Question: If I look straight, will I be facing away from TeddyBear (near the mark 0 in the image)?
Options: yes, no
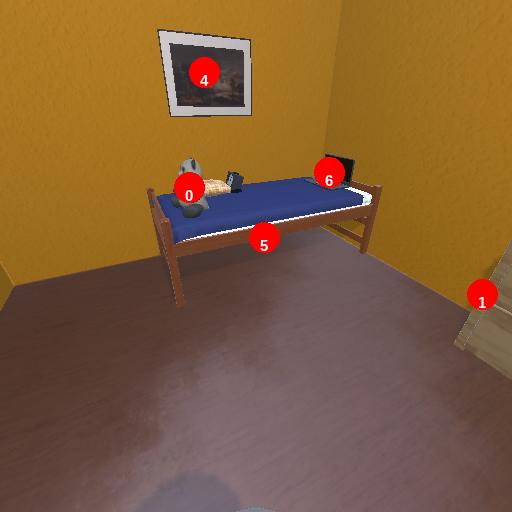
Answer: yes